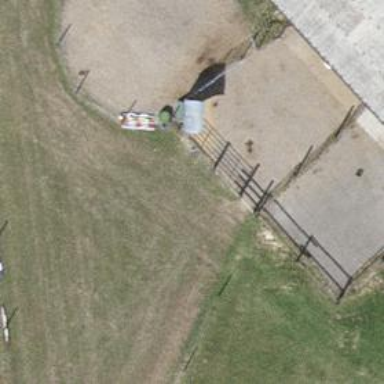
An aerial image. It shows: Fence.